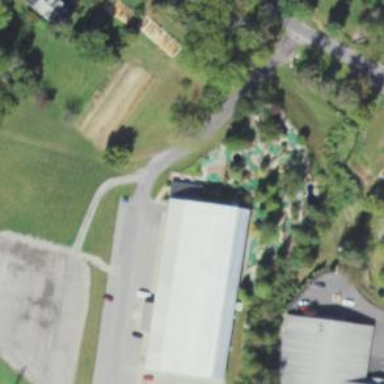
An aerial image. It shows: Building that houses trampoline park.